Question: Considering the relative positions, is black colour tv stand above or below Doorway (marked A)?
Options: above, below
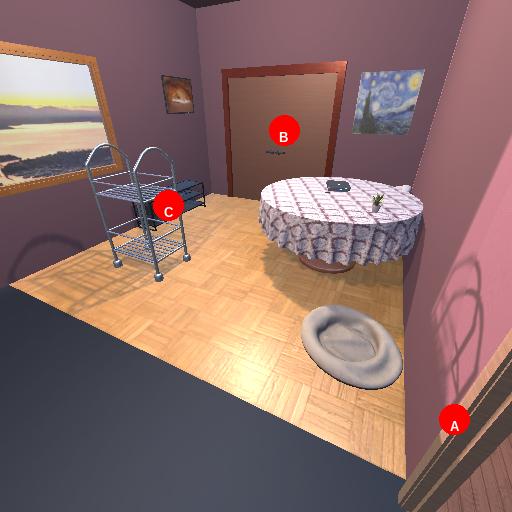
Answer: above